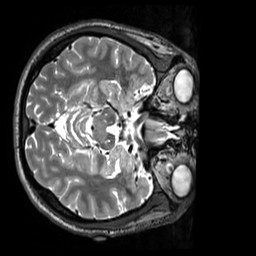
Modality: T2w
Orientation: axial
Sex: male
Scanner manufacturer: siemens
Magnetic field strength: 3 T
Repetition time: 3.2 s
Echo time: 0.409 s